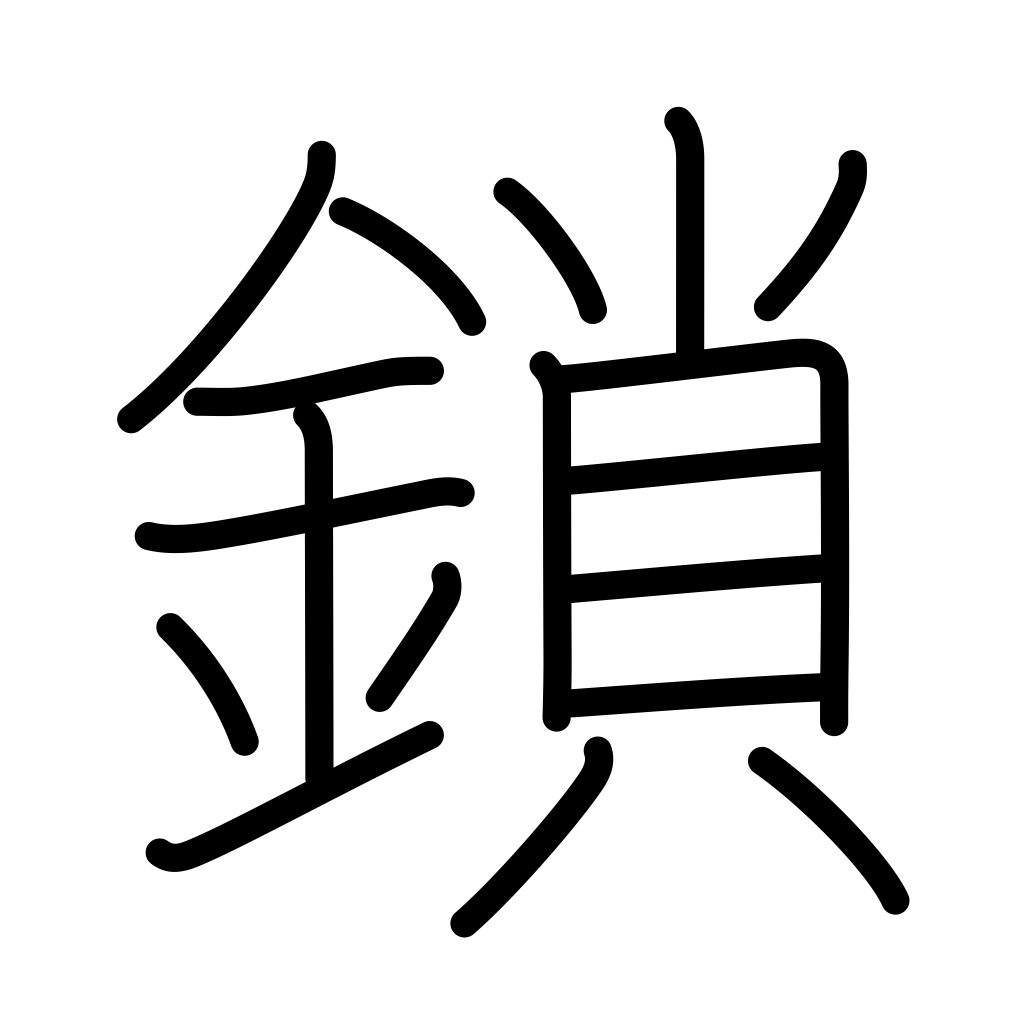
Meaning: chain, irons, connection